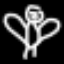
Label: angel